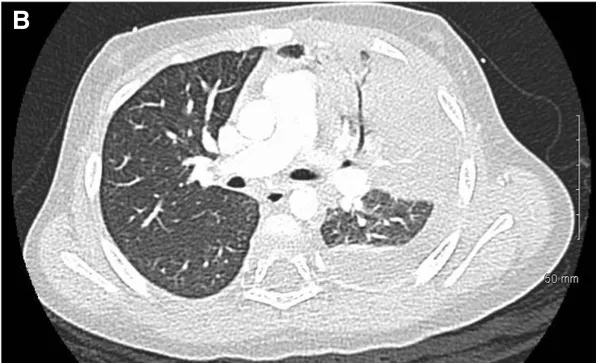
Images of CT scan of chest obtained from 2 year old child with empyema. B) Left upper lobe consolidation with air bronchogram.
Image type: radiology (ct)